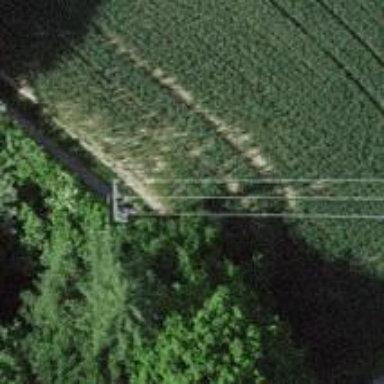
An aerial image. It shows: Distribution transformer attached to power pole.